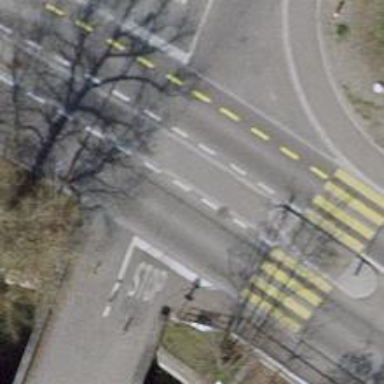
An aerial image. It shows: Secondary road with asphalt surface. It has designated cycle lane on the left side.